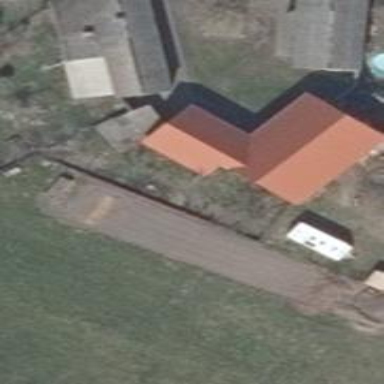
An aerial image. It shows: Gabled building.